Question: I have downloaded the .zip from <URL> which is version 5.1.1
.
I have added ANDROID_VIEW_CLIENT_HOME=/path/to/AndroidViewClient
and PYTHONPATH=/path/to/AndroidViewClient/src .
Now when i run python test-connect-to-device.py , I am getting raise AttributeError

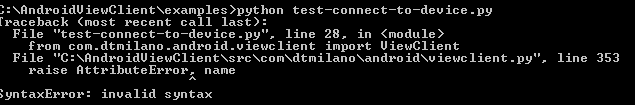
Answer: You appear to using Python 3 to run code that will only work in Python 2. You will have to install Python 2 and run your script using Python 2 to get around this.
For example, the code
'''
name = "blah"
raise AttributeError, name
'''
<URL>.